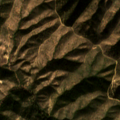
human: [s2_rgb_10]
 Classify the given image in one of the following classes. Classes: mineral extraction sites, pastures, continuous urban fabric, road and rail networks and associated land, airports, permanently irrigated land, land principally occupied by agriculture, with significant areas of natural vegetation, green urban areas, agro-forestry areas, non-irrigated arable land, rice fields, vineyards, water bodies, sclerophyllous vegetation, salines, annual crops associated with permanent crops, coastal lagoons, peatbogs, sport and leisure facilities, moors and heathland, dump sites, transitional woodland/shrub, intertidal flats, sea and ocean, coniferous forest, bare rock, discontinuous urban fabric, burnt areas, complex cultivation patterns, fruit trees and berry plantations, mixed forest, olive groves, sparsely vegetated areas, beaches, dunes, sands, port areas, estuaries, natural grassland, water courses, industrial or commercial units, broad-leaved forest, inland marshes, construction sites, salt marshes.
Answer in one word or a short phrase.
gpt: sclerophyllous vegetation, transitional woodland/shrub